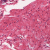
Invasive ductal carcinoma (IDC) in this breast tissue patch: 0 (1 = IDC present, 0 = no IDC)